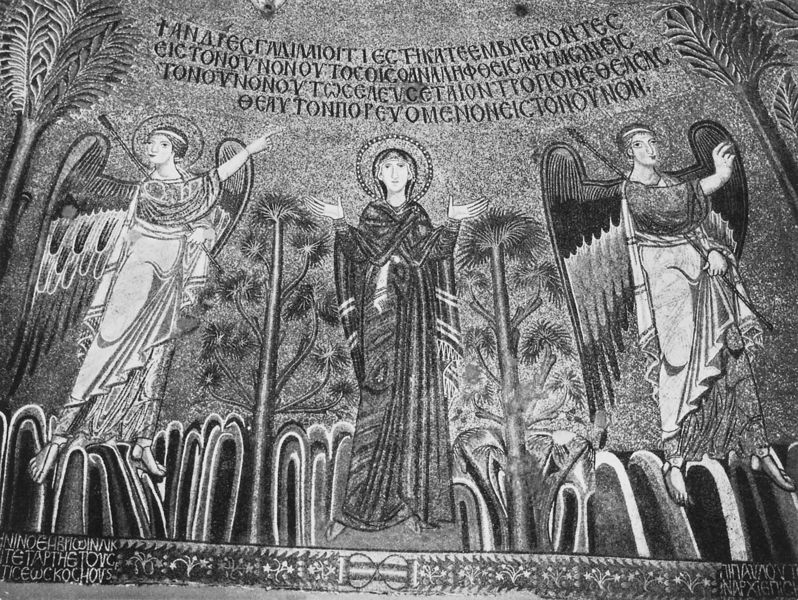
Titel: Christi Himmelfahrt
Standort: Thessaloniki, Hagia Sophia (EU - GR)
Schlagwörter: baum, blätter, flügel, bäume, frau, geste, schwarz, weiss, mensch, stehen, hände, gewand, pflanze, engel, schrift, inschrift, palme, zeigen, foto, zypresse, groß, schwarzweiß, text, mosaik, beten, gebet, altar, heiligenschein, stäbe, nimbus, jesus, griechisch, segnen, heiliger, palmen, heilige, kirchlich, heilig, maria, sakral, engelsflügel, grosse, orante, grosse hände, heste